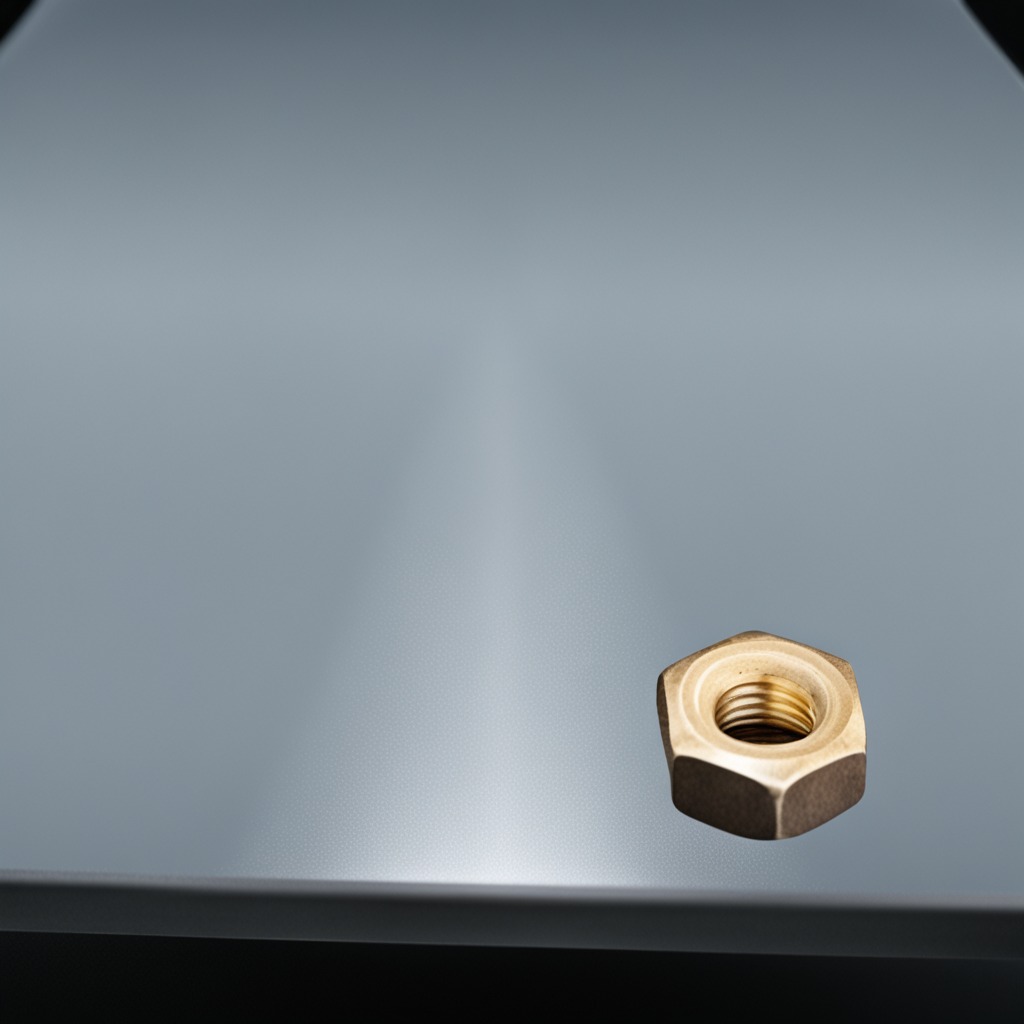
A metal nut lies on the table in a railway signal maintenance room.